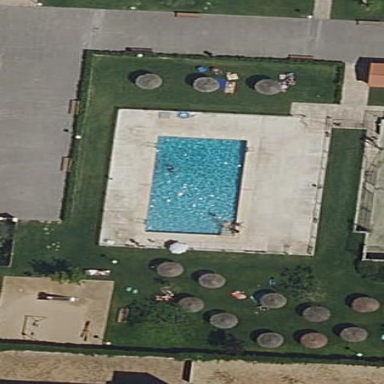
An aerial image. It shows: Swimming pool located in leisure land.